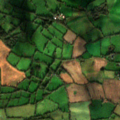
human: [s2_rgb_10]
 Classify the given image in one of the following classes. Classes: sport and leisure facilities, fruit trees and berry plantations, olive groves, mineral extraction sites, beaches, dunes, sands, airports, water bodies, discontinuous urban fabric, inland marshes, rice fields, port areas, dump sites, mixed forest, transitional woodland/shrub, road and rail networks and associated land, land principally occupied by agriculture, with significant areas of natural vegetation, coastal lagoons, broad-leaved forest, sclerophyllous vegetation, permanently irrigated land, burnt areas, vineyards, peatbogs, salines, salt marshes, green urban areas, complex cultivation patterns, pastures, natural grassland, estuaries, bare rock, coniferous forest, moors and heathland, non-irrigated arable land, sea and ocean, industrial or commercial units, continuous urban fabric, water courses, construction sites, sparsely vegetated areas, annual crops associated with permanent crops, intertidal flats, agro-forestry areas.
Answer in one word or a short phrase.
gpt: non-irrigated arable land, pastures, land principally occupied by agriculture, with significant areas of natural vegetation